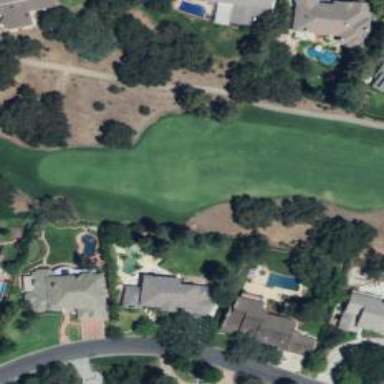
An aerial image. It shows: Golf hole.